Question: On the WYSIWYG editor for CMS pages in Magento there's a tool to add Magento widgets to the editor. I'd like this also to be available for the WYSIWYG on the product and category descriptions.
I'm struggling to find where the editor is even loaded at the moment. Could anyone let me know what I might have to do or at least point me in the right direction?
Thanks in advance.

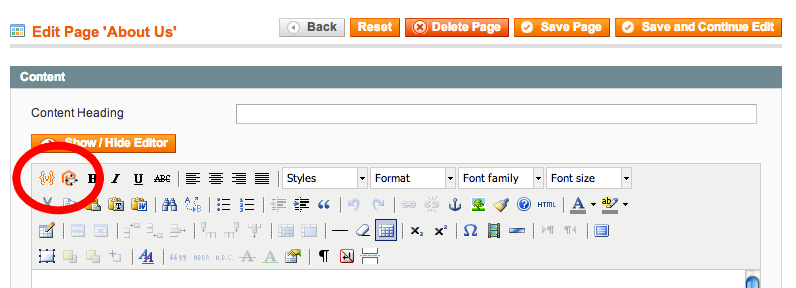
Answer: Under the class Mage_Adminhtml_Block_Catalog_Helper_Form_Wysiwyg_Content there are two flags in the config array 'add_widgets' and 'add_variables'. Both of these are set to false by default.
Setting these to true will then be caught in the Mage_Widget_Model_Observer class function prepareWidgetsPluginConfig on the event cms_wysiwyg_config_prepare.
I would suggest rewriting the Mage_Adminhtml_Block_Catalog_Helper_Form_Wysiwyg_Content to fit your needs, but setting add_widgets and add_variables to true should work for both categories and products.